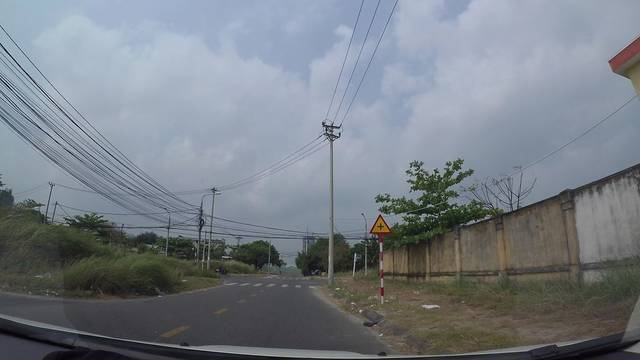
Region: Vietnam
Coordinates: 16.086, 108.23